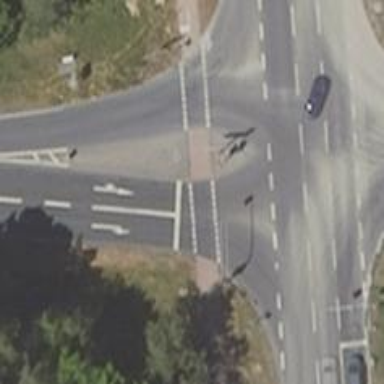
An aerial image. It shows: Road with traffic signals at the crossing.